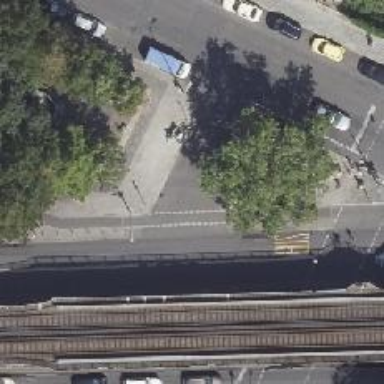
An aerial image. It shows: Asphalt footpath with unmarked crossing.